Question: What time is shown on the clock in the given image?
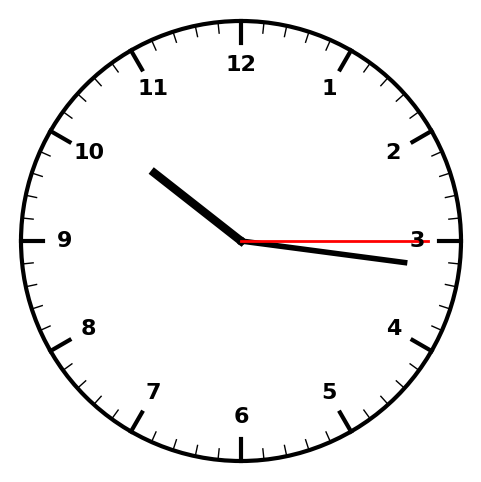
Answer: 10:16:15